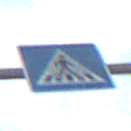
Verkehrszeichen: FussgaengerueberwegLinks
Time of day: SunriseSunset
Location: Outdoor (RoadRail)
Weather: PartlyCloudy
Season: NotSpecified
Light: Natural